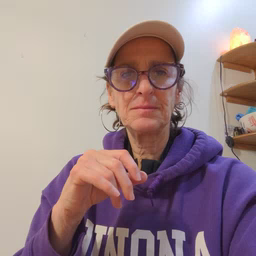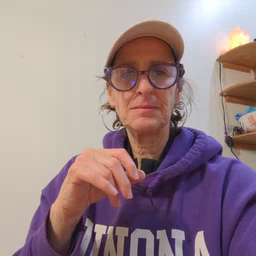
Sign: penny